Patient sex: M
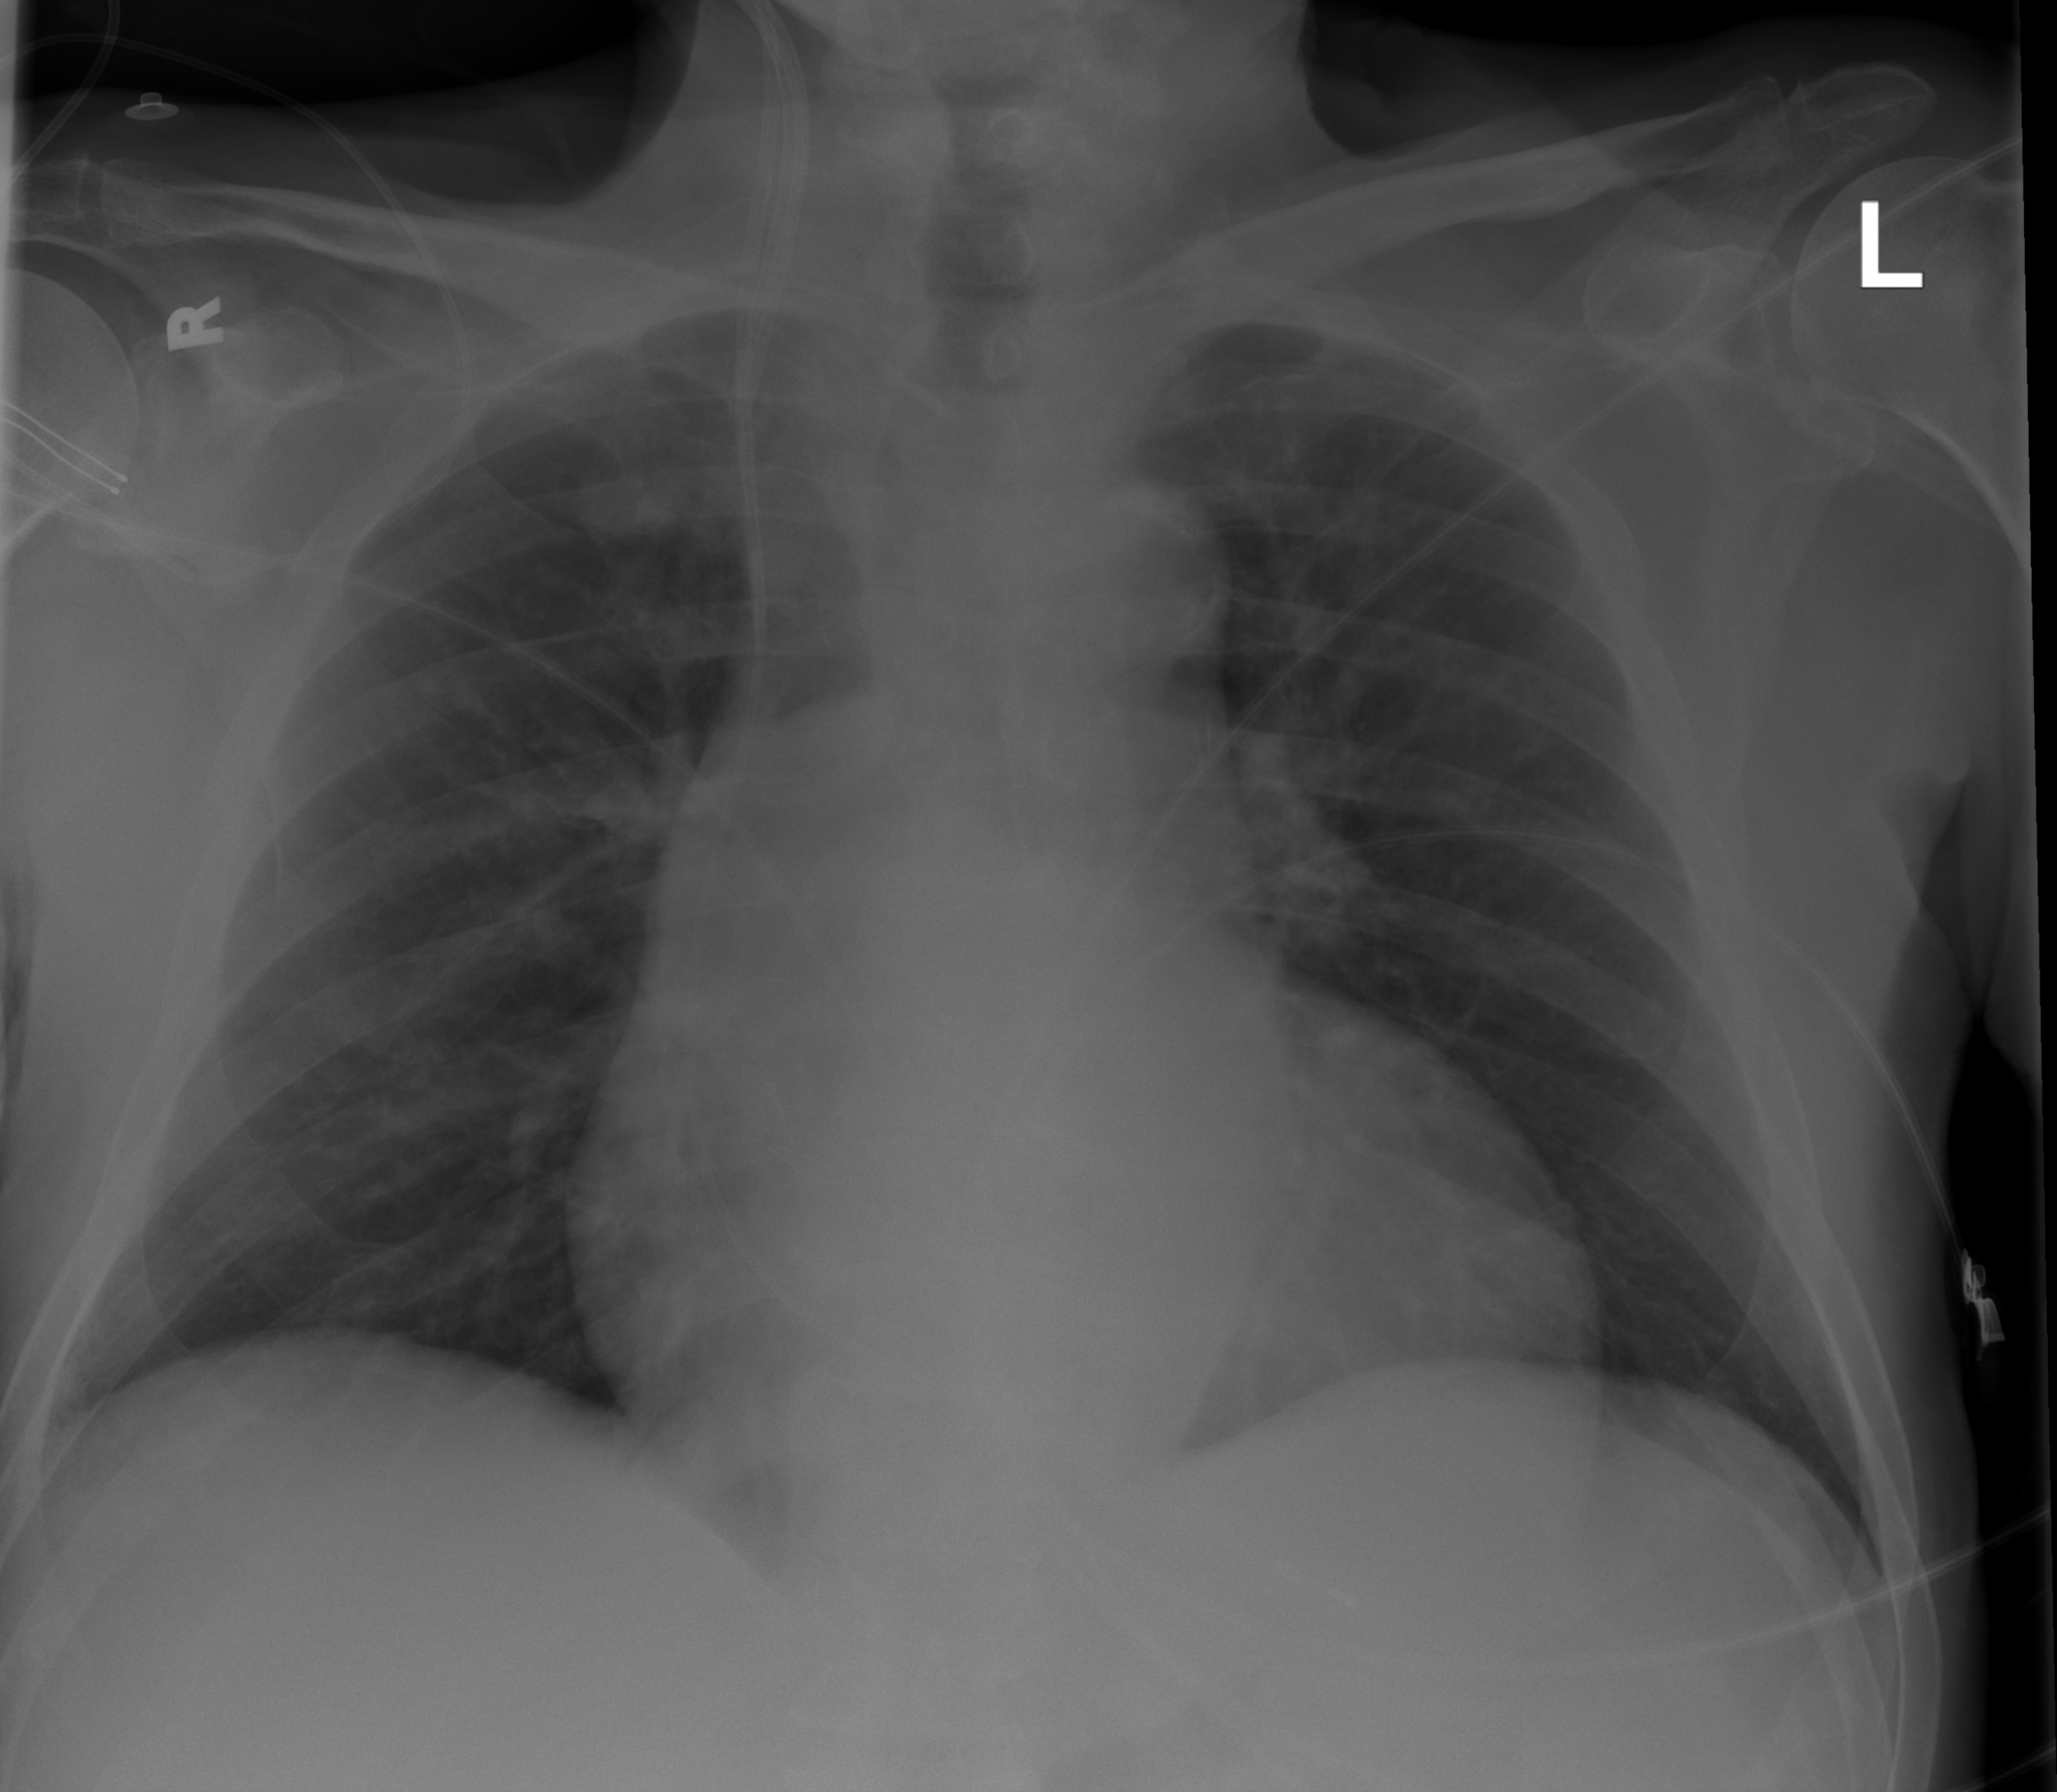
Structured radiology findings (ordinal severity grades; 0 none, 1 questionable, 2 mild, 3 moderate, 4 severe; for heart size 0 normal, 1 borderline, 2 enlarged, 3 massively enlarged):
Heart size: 2
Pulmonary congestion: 0
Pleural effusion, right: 1
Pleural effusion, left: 0
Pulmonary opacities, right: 0
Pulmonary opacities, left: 0
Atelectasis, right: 0
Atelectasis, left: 0